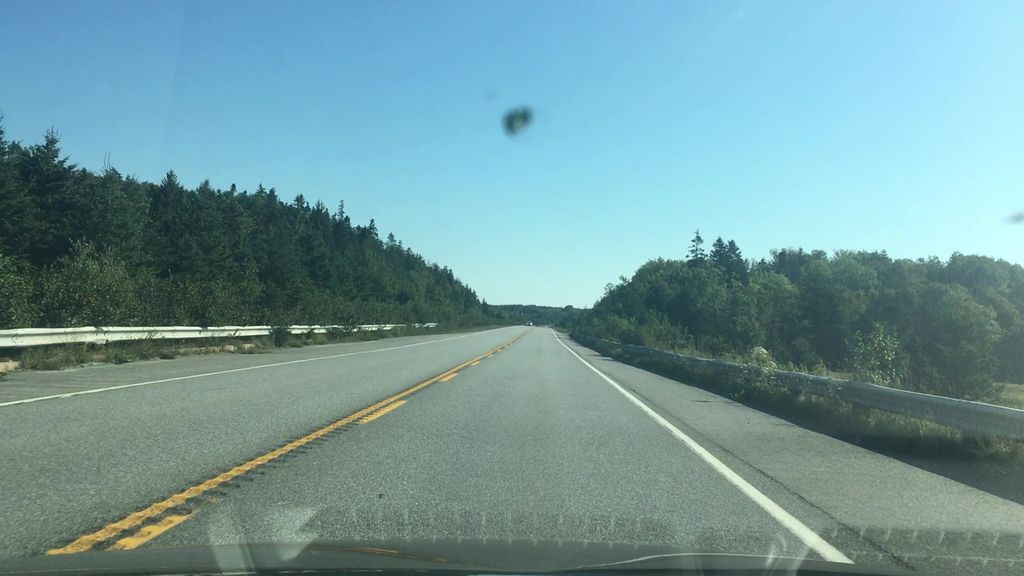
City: halifax